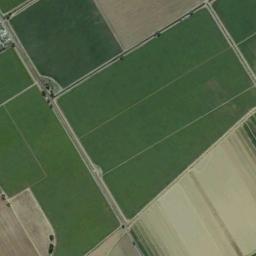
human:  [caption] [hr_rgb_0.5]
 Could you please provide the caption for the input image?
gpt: Several neatly arranged dark green, light green, Tan mixed rectangular farmlands of different sizes .

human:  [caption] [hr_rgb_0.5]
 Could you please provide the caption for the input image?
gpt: Several rectangular farmlands of different colors and sizes are neatly arranged on the ground .

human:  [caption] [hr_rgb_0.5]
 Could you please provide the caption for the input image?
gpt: There are many crops in rectangular farmlands .

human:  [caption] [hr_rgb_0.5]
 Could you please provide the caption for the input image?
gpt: There are some light green and bare rectangular farmland .

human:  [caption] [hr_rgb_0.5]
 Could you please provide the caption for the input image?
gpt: There are some green rectangular farmlands and yellow ones .